Question: I'm trying to make a snake game. I created snake and background.
Then I tried to spawn random foods to be eaten by snake. But My foods are spawning out of the background bonds.
Code :
'''
public class FoodHandler {
private Vector2Int foodPosition ;
private int width;
private int height;
public FoodHandler(int width, int height)
{
this.width = width;
this.height = height;
SpawnFood();
FunctionPeriodic.Create(SpawnFood, 1f);
}
private void SpawnFood()
{
foodPosition = new Vector2Int(Random.Range(0, width), Random.Range(0, height));
GameObject foodGameObject = new GameObject("Snake'sFood", typeof(SpriteRenderer));
foodGameObject.GetComponent<SpriteRenderer>().sprite = GameAssets.i.foodSprite;
foodGameObject.transform.position = new Vector3(foodPosition.x, foodPosition.y);
}
}
public class GameHandler : MonoBehaviour {
private FoodHandler foodHandler;
private void Start() {
foodHandler = new FoodHandler(20, 20);
}
private void Update()
{
}
}
'''
That's the screenshot :

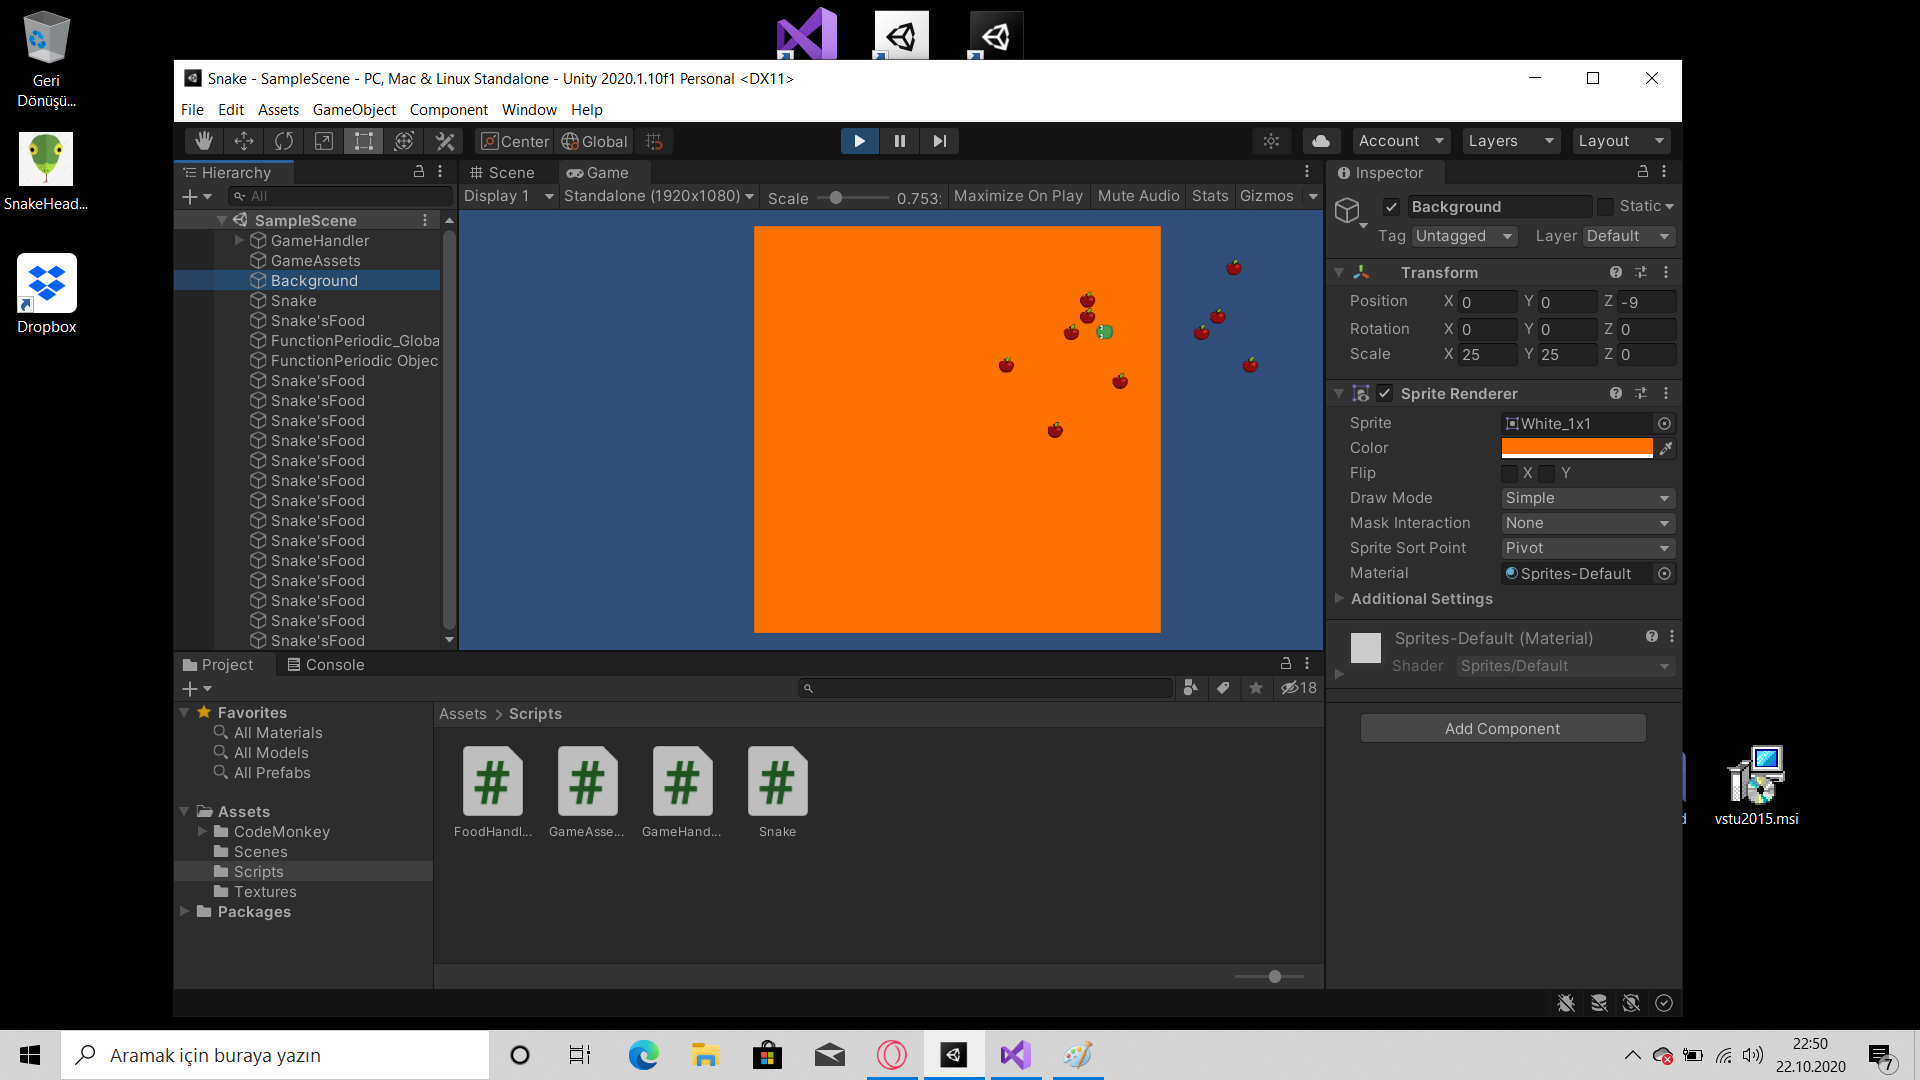
Answer: I suspect your background is centered at the origin (0;0). It means it spans from (-width/2;-height/2) on bottom-left corner to (width/2; height/2) on top-right.
Hence, if you generate values between (0;0) and (width;height), then only the top right corner of background is covered, and food can go beyond this.
Two solutions:
A) Move you background so that its bottom left corner is 0;0
B) Generate food location in the correct range, by simply subtracing (width/2) and (height/2) on respective values.